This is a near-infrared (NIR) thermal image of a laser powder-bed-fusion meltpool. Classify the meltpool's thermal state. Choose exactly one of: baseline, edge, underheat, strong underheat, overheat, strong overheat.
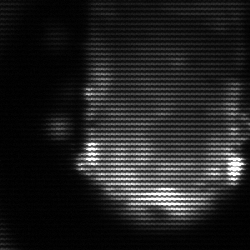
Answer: baseline